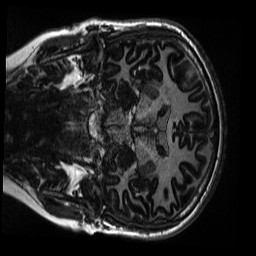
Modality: MP2RAGE
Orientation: coronal
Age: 14
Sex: female
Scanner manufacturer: siemens
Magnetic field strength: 3 T
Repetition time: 4 s
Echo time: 0.00303 s